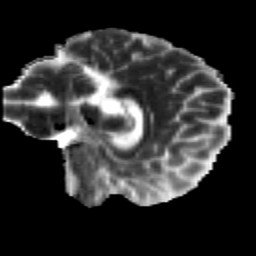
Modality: MD
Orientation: sagittal
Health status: healthy
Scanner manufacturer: siemens
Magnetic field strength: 3 T
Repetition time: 10.6 s
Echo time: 0.092 s